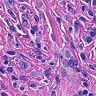
Metastatic tissue present: yes